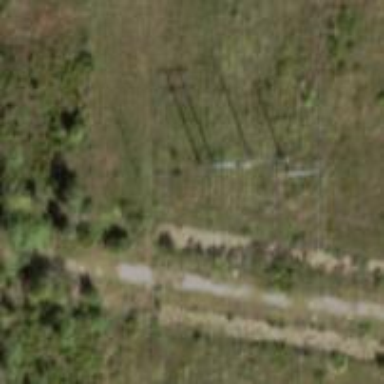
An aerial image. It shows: Power pole.